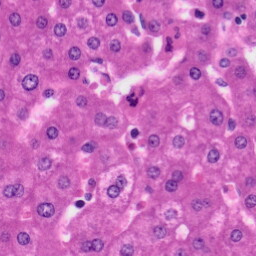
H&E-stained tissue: Liver